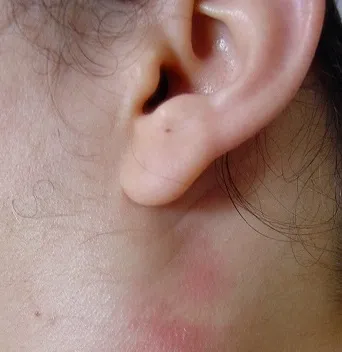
Mass of the left parotid lodge.
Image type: medical_photograph (skin_photograph)